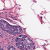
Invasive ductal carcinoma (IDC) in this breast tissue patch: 0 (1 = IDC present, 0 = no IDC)